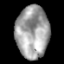
Tissue: lung
Cell type: Epithelial cells
Senescence score: 0.1683
Nuclear area (px): 1693
Mean DAPI intensity: 161.702